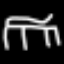
Label: bed